Question: I've had this problem in a lot of different webs. You have a font which has different anti-aliasing options, the designer uses the same font with different anti-aliasing options on different parts of the text on the web. So there is a difference between some elements.
In this case I have sharp, crisp, strong and smooth. I've used a font generator to get the code to access it via @font-face. Even so, I also have the original .otf if important to know. Is there a method to access this?
I upload a picture of what I mean and my actual code:

'''
@font-face {
font-family: 'light';
src: url('../_fnt/light/gothamrnd-light.eot');
src: url('../_fnt/light/gothamrnd-light.eot?#iefix') format('embedded-opentype'),
url('../_fnt/light/gothamrnd-light.woff') format('woff'),
url('../_fnt/light/gothamrnd-light.ttf') format('truetype'),
url('../_fnt/light/gothamrnd-light.svg#../_fnt/light/gothamrnd-light') format('svg');
font-weight: normal;
font-style: normal;
}
'''
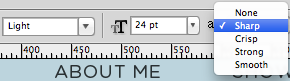
Answer: No, there is no way to control the rendering of text in that way. Those are Photoshop specific settings as it has its own rendering engine, they aren't even available to other programs.
Actually, different browsers will render the text in different ways, and even the same browser on different computers will render it differently depending on the system settings.
If you make the page look exactly like the design in one browser, it will look rather different in another browser. You should normally test it in different browsers and try to make it look as close as possible to the design in most of them, and make sure that it's not too far from the design in any of them.